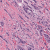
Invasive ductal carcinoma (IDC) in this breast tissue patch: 1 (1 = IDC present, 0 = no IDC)